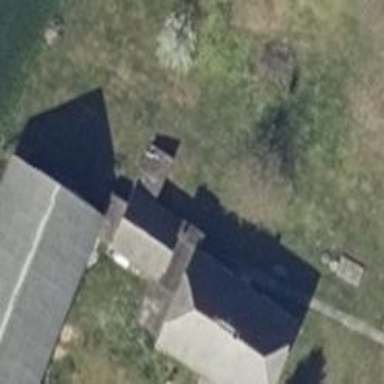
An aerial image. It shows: Building with half-hipped roof shape.